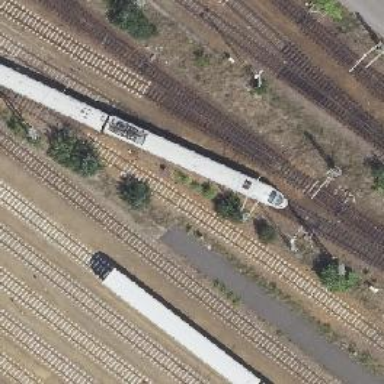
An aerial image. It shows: Railway switch.